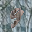
Label: 9